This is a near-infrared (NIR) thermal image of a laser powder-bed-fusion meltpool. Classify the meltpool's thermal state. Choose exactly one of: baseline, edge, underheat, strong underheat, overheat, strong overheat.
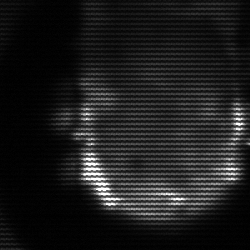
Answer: baseline